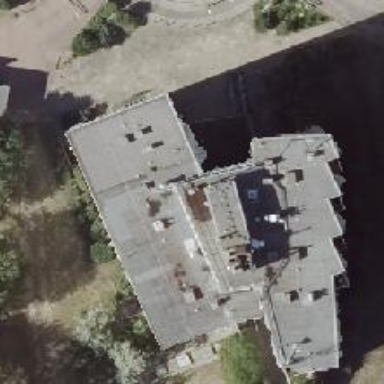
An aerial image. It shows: Building with apartments and flat roof.